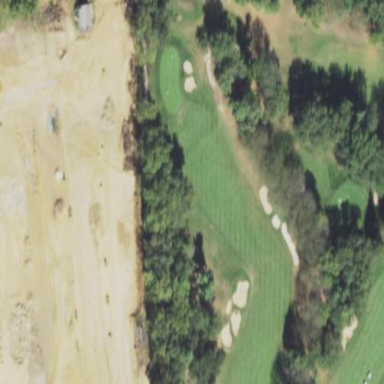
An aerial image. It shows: Grassy area designated as golf fairway.